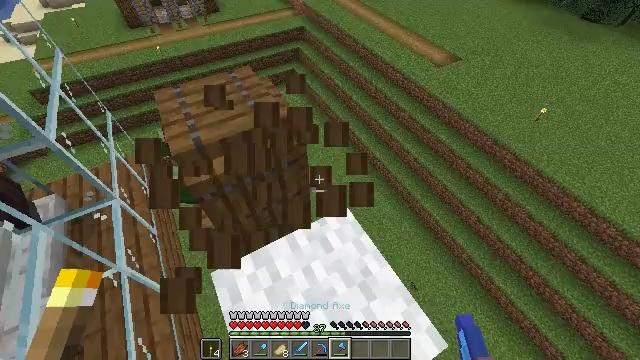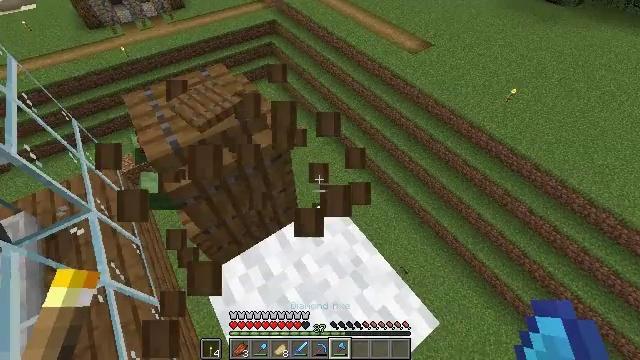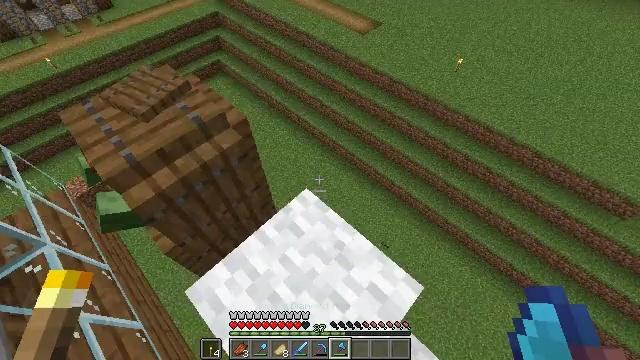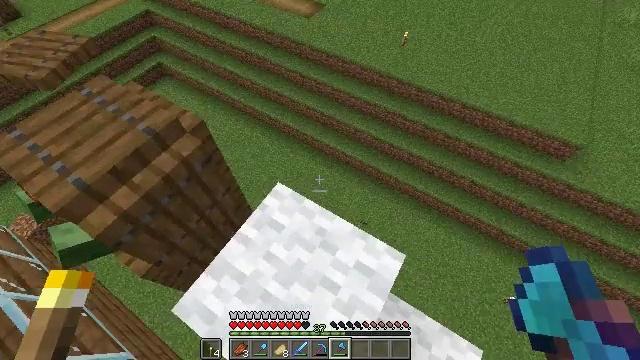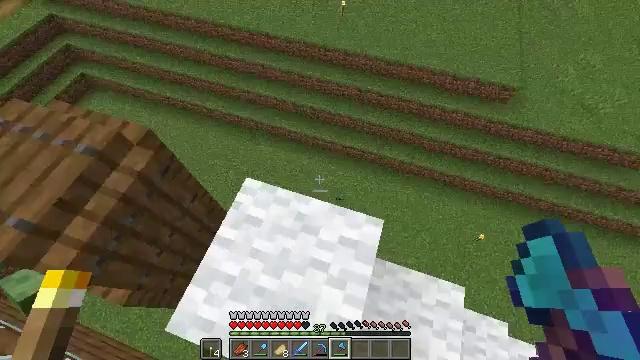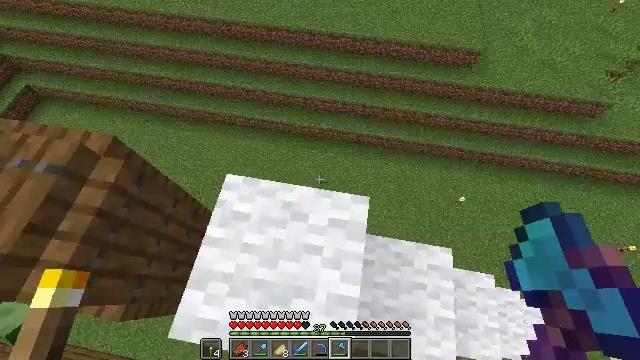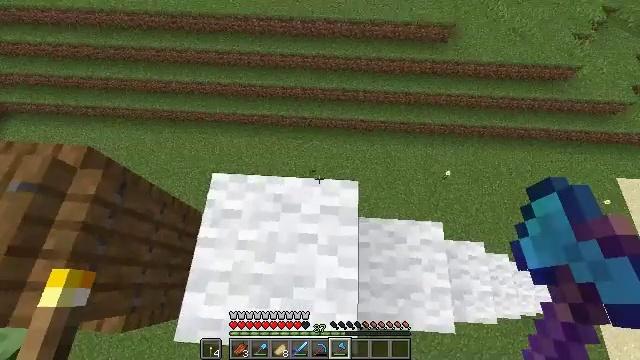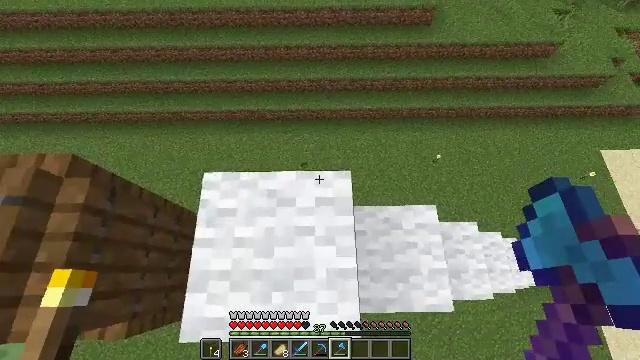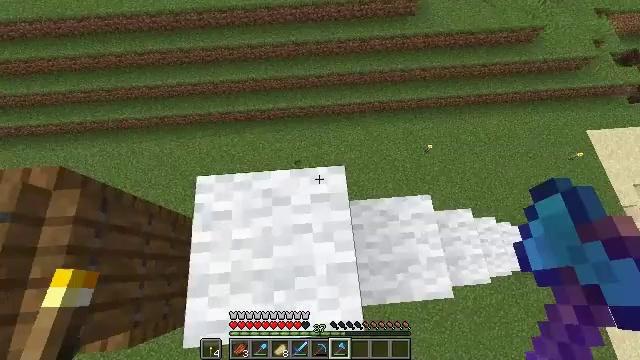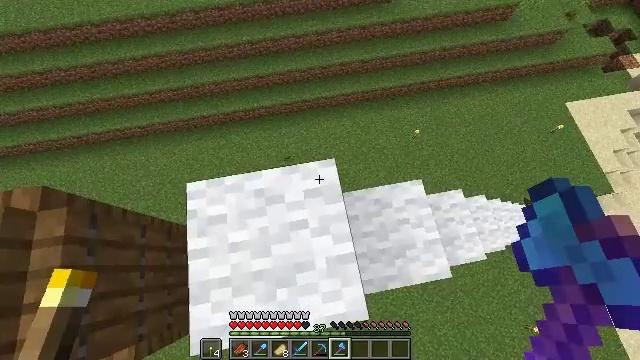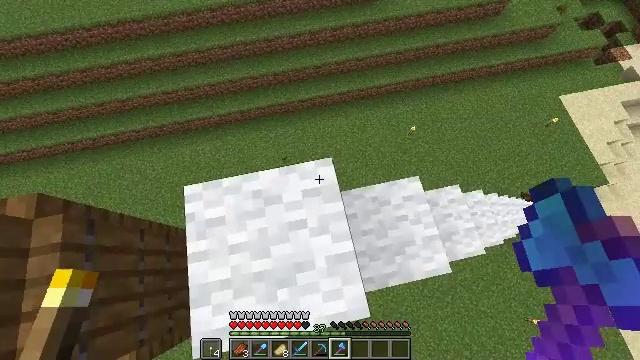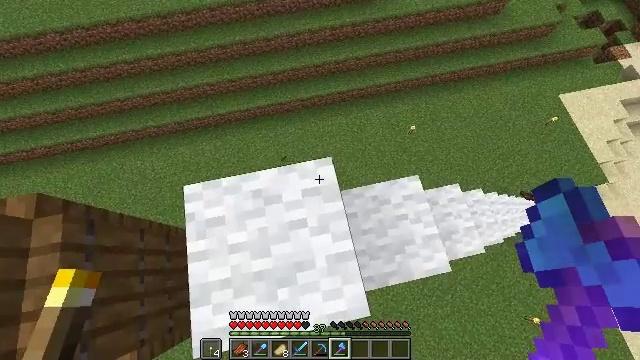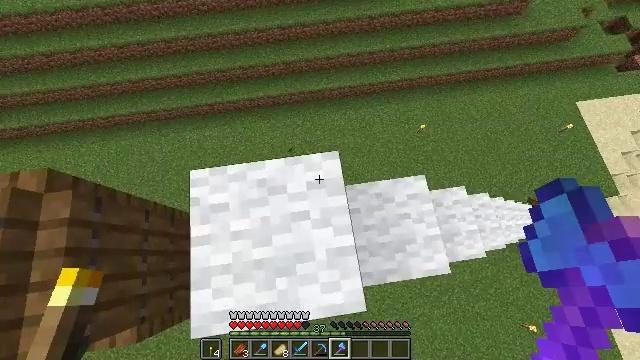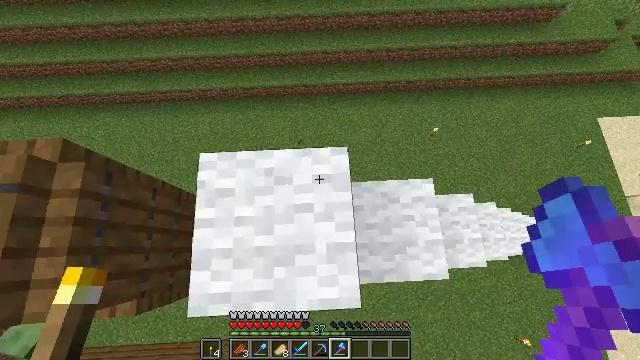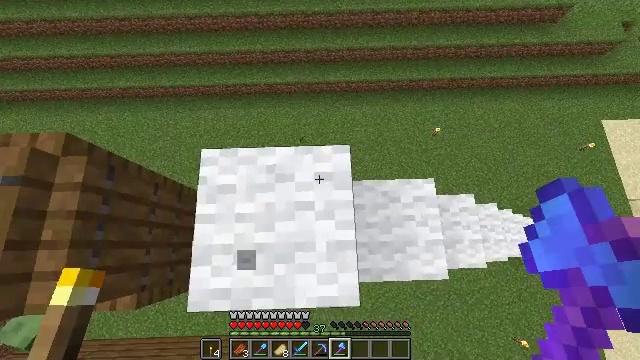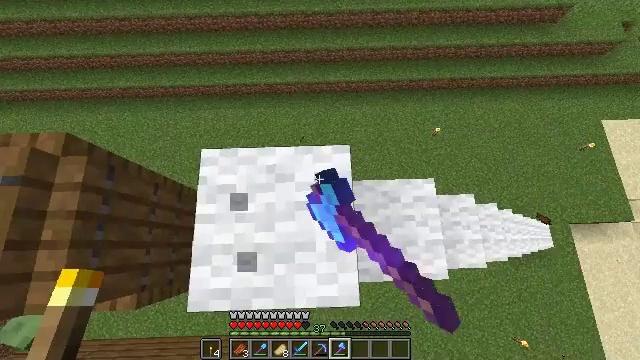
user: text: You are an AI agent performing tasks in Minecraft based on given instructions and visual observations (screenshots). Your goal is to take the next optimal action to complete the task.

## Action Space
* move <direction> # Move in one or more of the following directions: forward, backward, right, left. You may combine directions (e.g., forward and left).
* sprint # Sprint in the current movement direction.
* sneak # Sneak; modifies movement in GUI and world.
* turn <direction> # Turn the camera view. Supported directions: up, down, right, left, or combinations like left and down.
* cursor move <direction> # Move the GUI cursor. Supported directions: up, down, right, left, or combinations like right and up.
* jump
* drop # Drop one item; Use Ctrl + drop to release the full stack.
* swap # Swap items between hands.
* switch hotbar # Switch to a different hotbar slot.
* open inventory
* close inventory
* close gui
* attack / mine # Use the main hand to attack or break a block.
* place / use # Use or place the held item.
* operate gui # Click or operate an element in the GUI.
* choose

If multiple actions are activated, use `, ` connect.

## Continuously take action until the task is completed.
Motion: motion action
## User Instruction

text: Collect the white carpet by hitting it.
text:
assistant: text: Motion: turn right and down
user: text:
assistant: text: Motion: turn right and down
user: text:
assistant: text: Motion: turn right and down
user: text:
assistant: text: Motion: turn right and down
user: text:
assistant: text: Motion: turn right and down
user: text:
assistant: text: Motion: turn right and down
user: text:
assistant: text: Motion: turn right and down
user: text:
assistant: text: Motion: turn right
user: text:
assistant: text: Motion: turn right and down
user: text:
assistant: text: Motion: turn right
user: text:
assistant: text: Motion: no_op
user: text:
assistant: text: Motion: turn left and down
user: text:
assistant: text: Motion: turn left and down
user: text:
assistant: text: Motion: turn left, attack / mine
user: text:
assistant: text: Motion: attack / mine
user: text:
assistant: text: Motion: attack / mine
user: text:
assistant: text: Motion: turn right, attack / mine
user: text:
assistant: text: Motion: turn right and down, attack / mine
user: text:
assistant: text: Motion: turn right, attack / mine
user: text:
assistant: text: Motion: attack / mine
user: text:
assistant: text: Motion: attack / mine
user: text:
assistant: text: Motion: attack / mine
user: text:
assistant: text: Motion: attack / mine
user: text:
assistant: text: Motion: attack / mine
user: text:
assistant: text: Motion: turn right, attack / mine
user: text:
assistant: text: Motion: attack / mine